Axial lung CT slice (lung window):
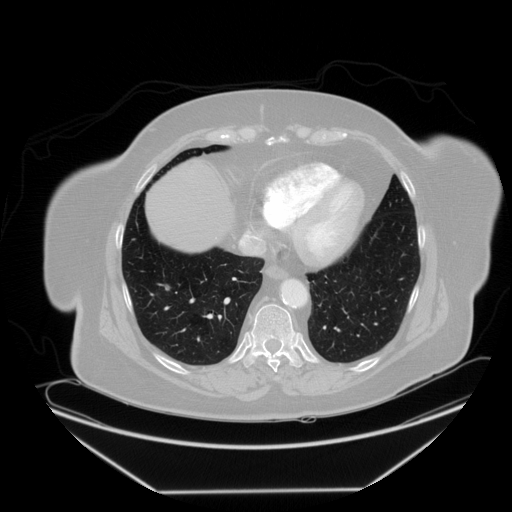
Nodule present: no